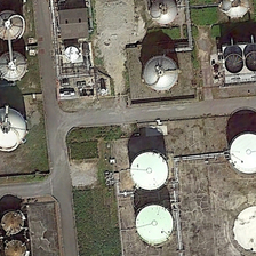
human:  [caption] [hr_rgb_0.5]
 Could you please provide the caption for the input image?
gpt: There is some grass around the reservoir.

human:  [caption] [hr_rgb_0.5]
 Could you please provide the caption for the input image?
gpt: There is grass around the tank.

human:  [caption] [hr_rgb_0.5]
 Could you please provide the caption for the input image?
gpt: It looks like some small oil refineries.

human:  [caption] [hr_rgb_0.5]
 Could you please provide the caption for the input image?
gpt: It looks like a few small oil refineries.

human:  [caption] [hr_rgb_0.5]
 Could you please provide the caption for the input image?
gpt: It looks like a lot of small oil refineries.